Question: Sometime when I execute a vim command, a history like window appears out of nowhere.
Anyone knows what it does, what it's called and how to make it appear?

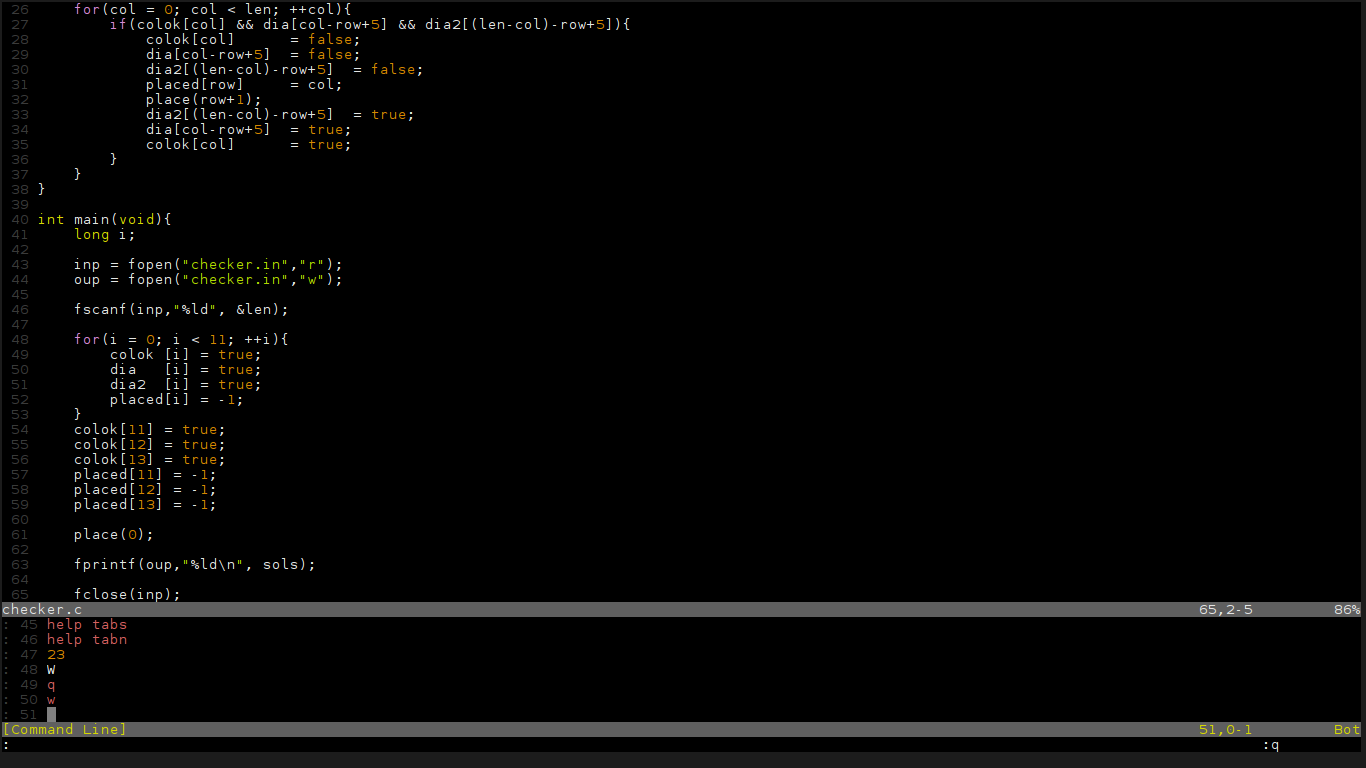
Answer: It is called the command-line window
'''
:h command-line-window
'''
You can bring it via '<c-f>' while on the prompt or 'q:' in normal mode
'''
:h q:
'''